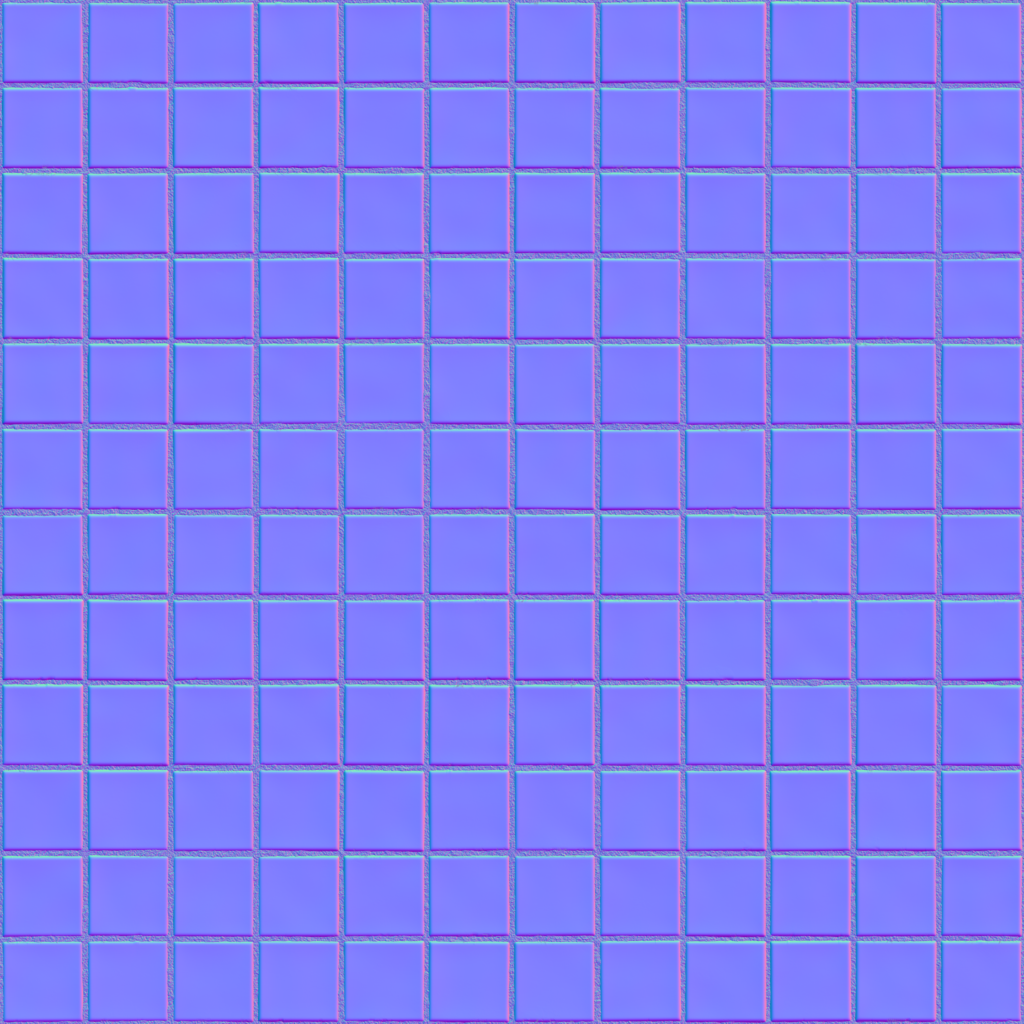
Texture map type: NormalGL